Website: bh-photo
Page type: billing-address
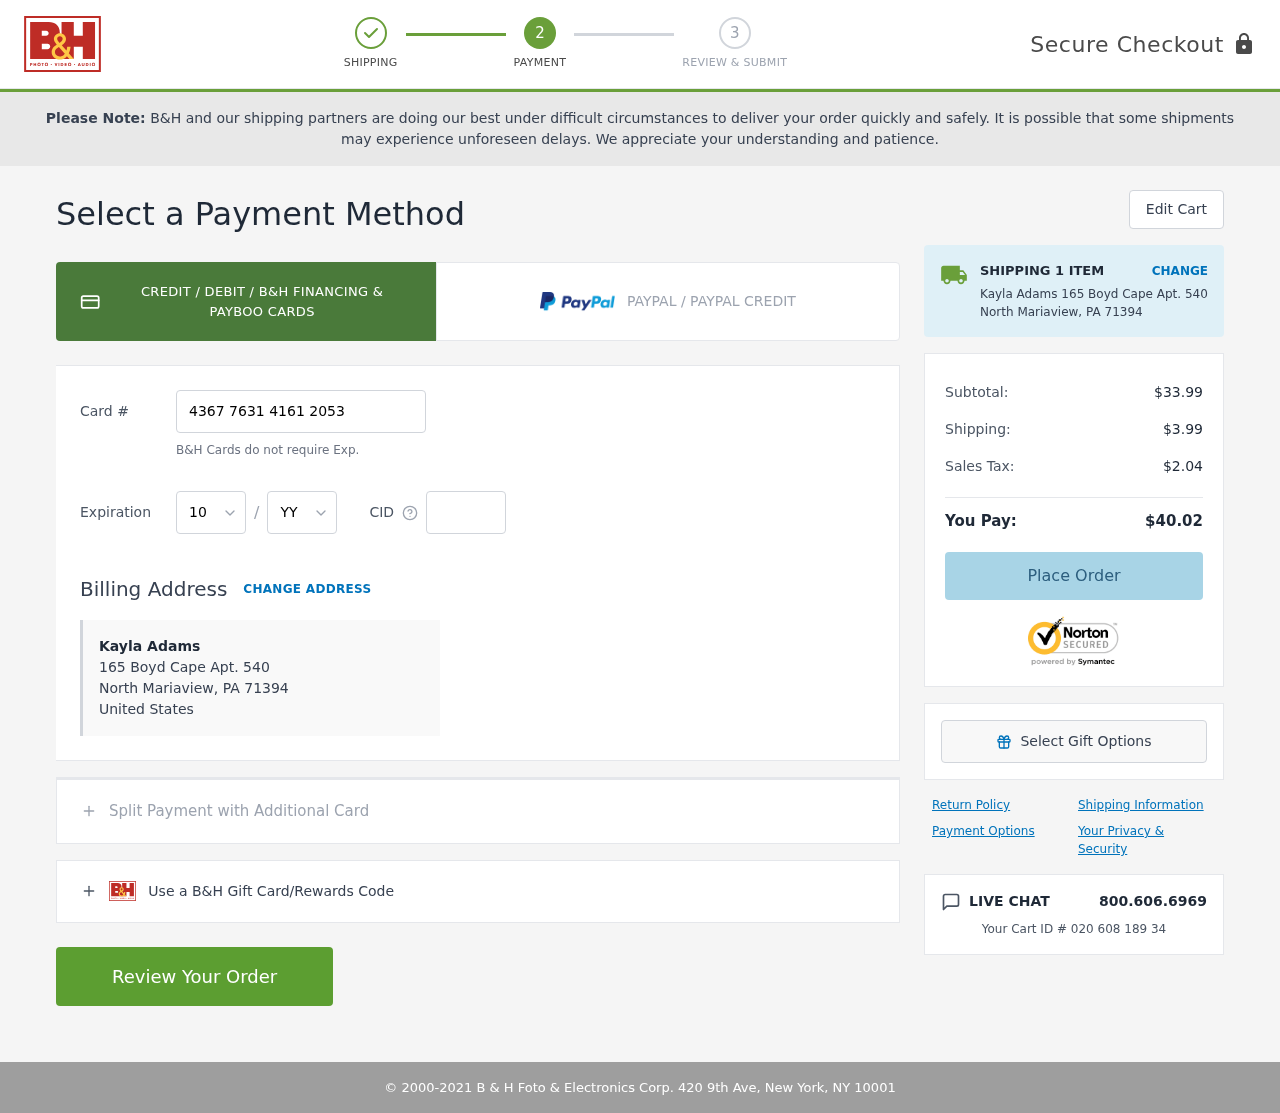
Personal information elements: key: PII_CARD_CVV
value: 878
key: PII_CARD_EXPIRY_MONTH
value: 10
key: PII_CARD_EXPIRY_YEAR
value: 29
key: PII_CARD_NUMBER
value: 4367 7631 4161 2053
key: PII_CITY
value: North Mariaview
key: PII_COUNTRY
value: United States
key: PII_FULLNAME
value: Kayla Adams
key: PII_POSTCODE
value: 71394
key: PII_STATE_ABBR
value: PA
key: PII_STREET
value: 165 Boyd Cape Apt. 540
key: PII_FULLNAME2
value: Kayla Adams
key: PII_STREET2
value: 165 Boyd Cape Apt. 540
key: PII_CITY_STATE_ZIP2
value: North Mariaview, PA
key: PII_POSTCODE2
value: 71394
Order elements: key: ORDER_NUM_ITEMS
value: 1
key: ORDER_SUBTOTAL
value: $33.99
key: ORDER_SHIPPING_COST
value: $3.99
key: ORDER_TAX
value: $2.04
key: ORDER_TOTAL
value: $40.02
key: ORDER_ID
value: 020 608 189 34